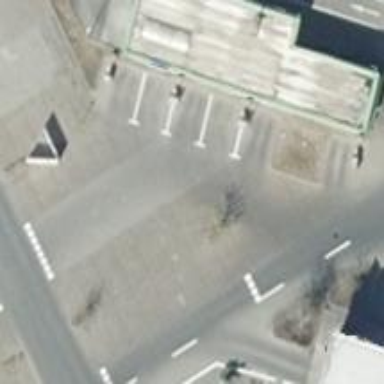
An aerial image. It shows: Parking aisle designated as service road.